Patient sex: F
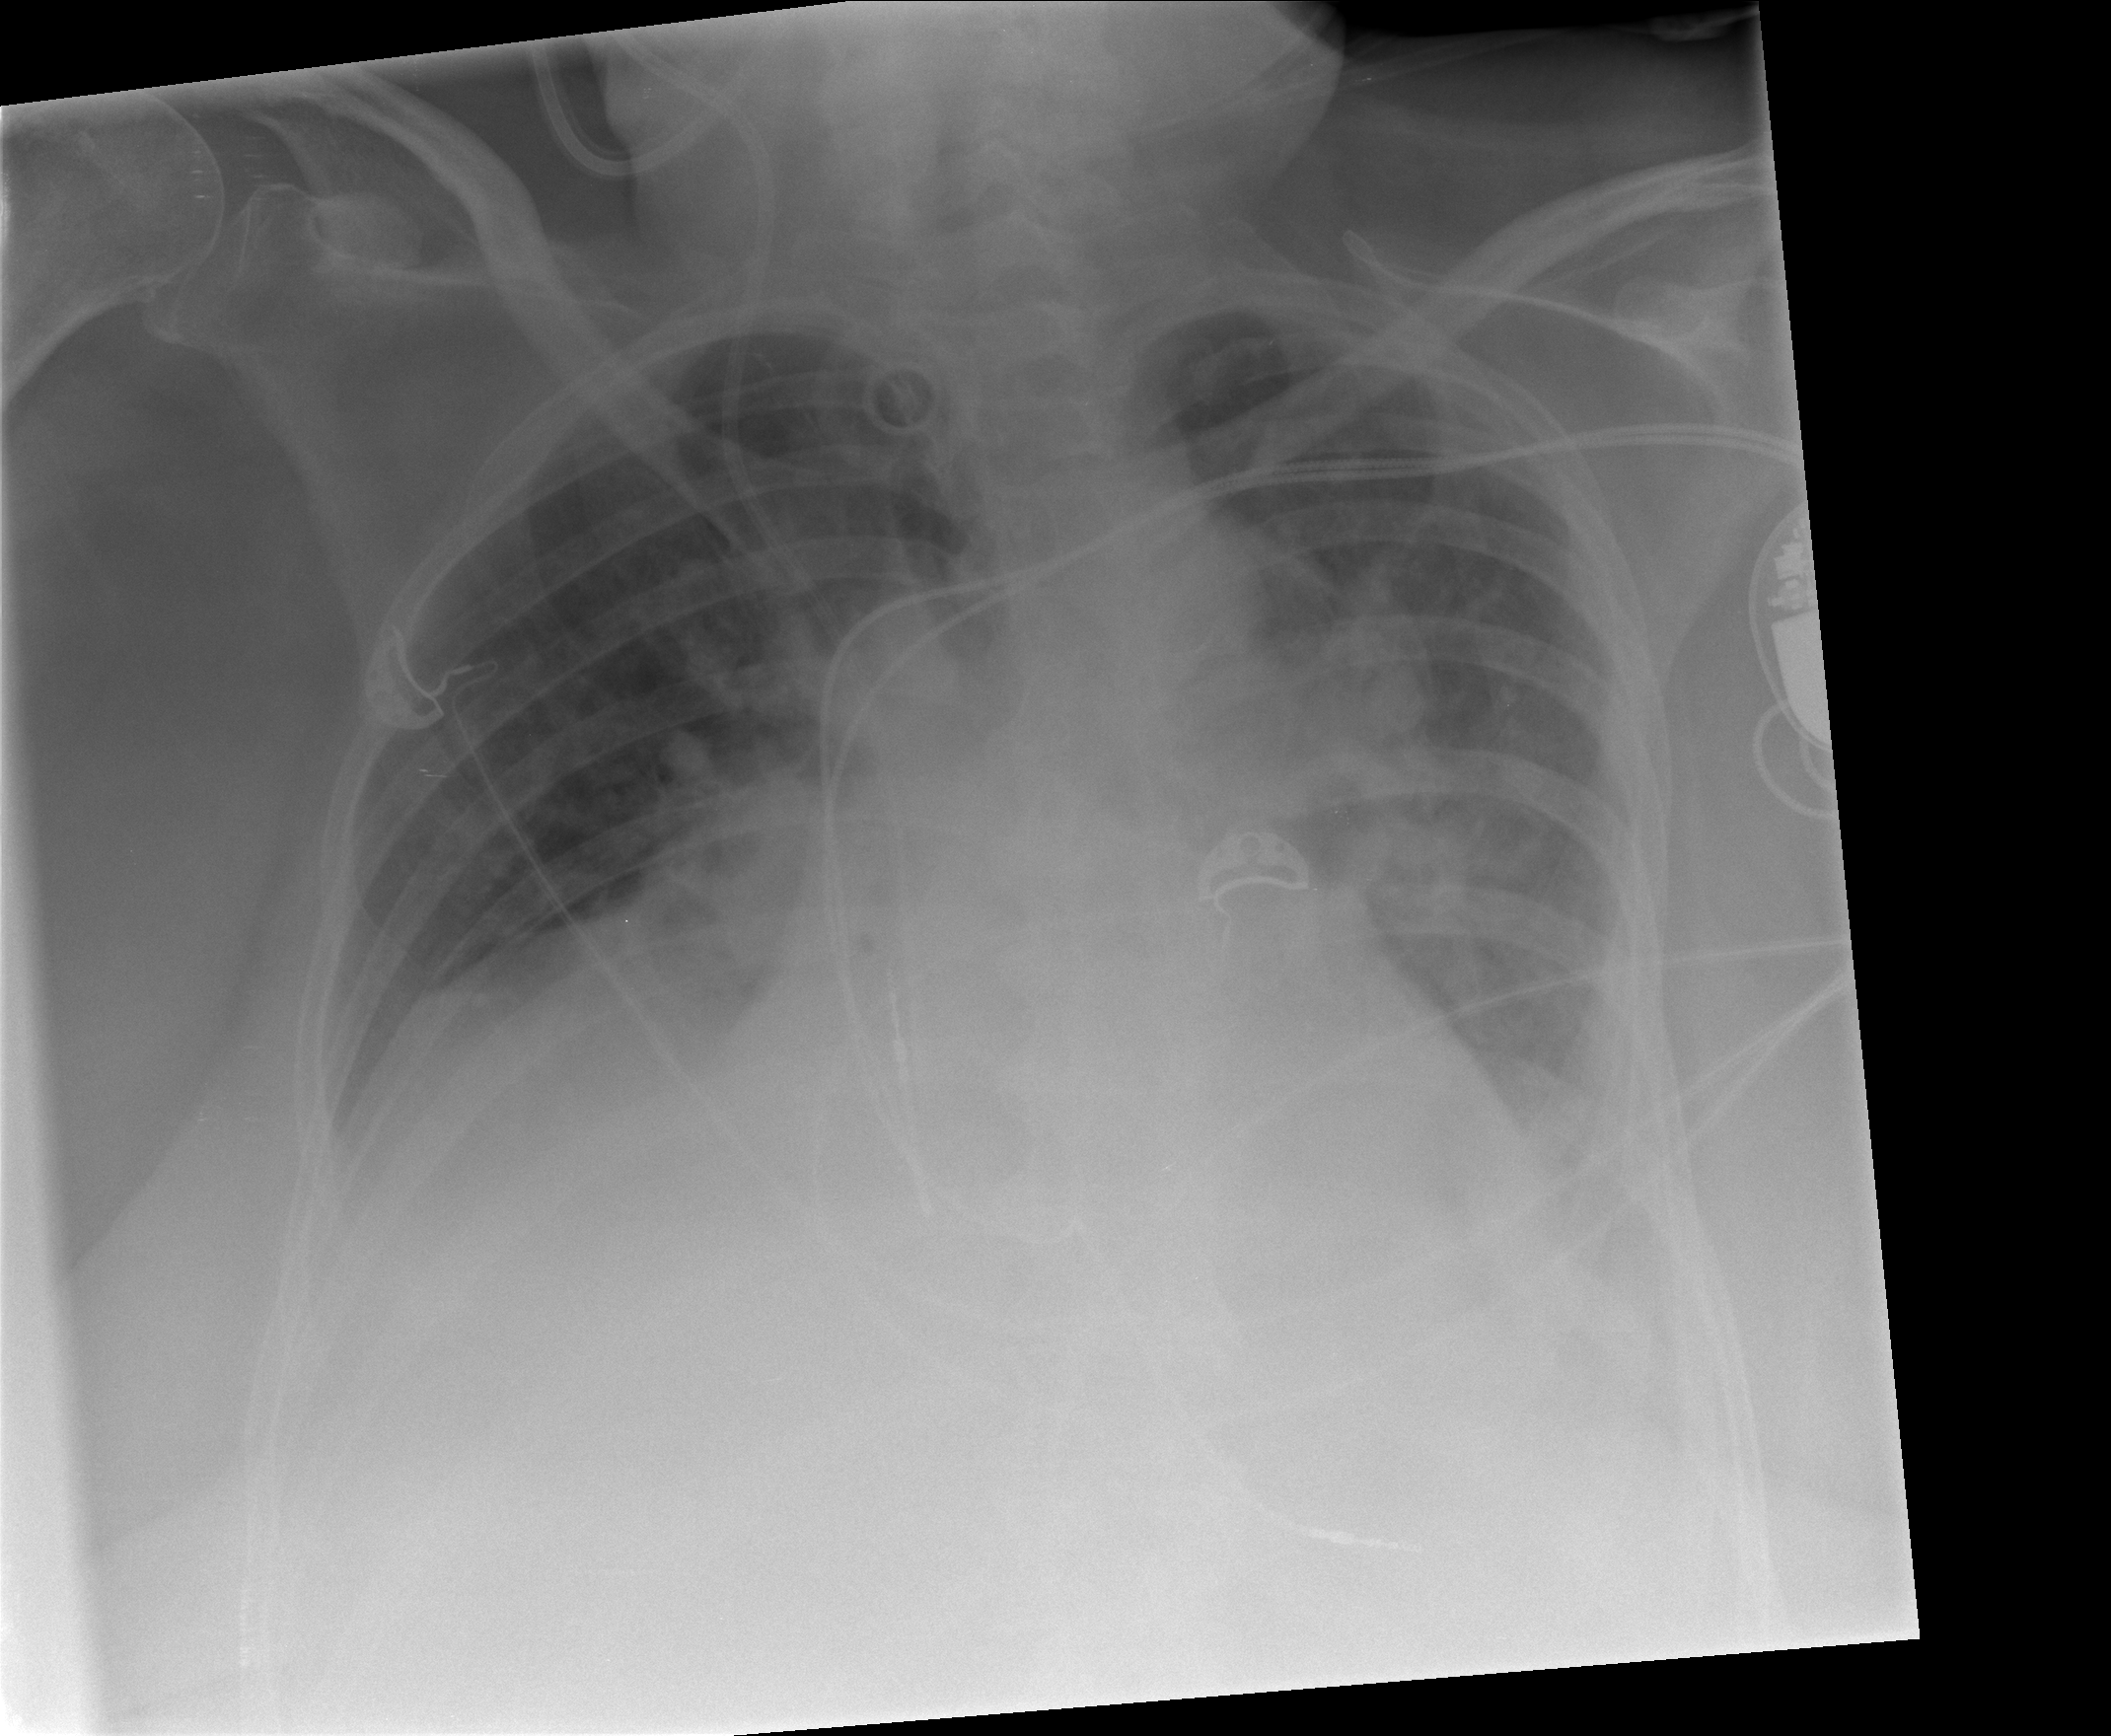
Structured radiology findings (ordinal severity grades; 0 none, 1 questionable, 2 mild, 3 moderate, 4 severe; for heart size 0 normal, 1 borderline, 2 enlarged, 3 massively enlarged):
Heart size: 2
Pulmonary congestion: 2
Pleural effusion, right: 2
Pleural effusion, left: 2
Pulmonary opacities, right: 0
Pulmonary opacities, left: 0
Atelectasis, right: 2
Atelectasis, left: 2